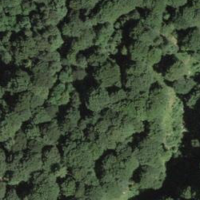
EUNIS habitat code: 41
Species observed at this site:
Astrantia minor